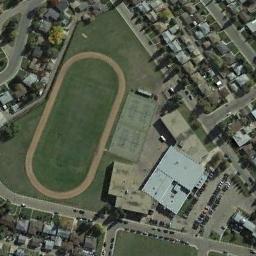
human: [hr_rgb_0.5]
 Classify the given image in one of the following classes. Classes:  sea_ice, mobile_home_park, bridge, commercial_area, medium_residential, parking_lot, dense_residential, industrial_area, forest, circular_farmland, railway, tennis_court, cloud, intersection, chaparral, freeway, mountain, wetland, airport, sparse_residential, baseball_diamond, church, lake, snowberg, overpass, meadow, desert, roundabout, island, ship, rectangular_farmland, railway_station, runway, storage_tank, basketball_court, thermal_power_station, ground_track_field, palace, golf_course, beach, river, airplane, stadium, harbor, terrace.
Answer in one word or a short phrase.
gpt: ground_track_field